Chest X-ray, PA view. Patient: 55 years old, sex M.
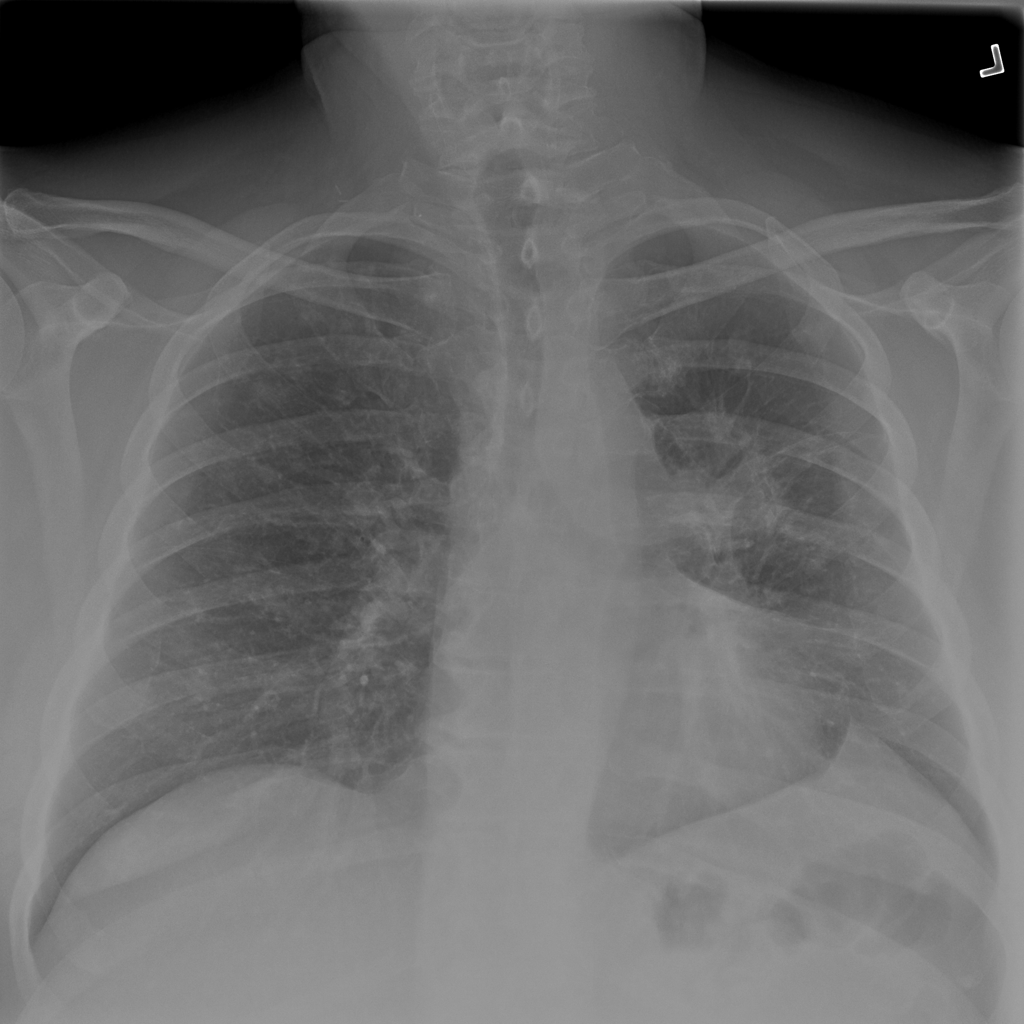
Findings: Infiltration, Mass, Nodule, Pleural_Thickening